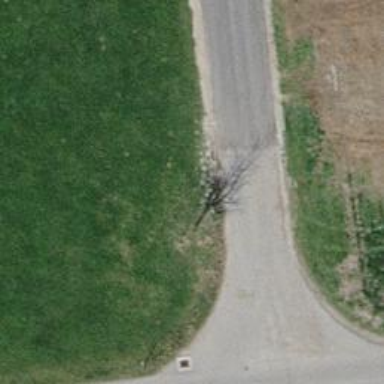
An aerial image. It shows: Broadleaved tree with lush foliage.